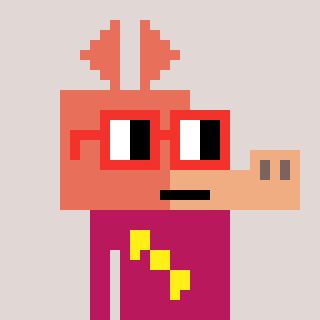
a pixel art character with square red glasses, a aardvark-shaped head and a darkpink-colored body on a warm background